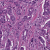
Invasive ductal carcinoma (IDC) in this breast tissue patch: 1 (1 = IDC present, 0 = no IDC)